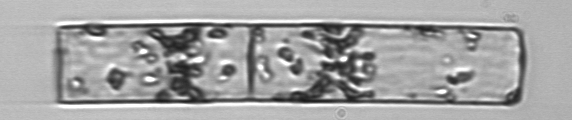
Label: Guinardia_flaccida